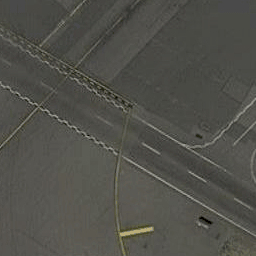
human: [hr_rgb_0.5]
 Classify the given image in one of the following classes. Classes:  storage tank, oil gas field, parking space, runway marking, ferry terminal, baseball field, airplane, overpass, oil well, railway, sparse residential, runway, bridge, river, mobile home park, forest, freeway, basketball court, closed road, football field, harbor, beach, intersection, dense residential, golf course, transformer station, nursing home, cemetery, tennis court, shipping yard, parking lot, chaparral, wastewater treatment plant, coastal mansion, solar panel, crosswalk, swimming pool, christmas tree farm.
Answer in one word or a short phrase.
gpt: runway marking